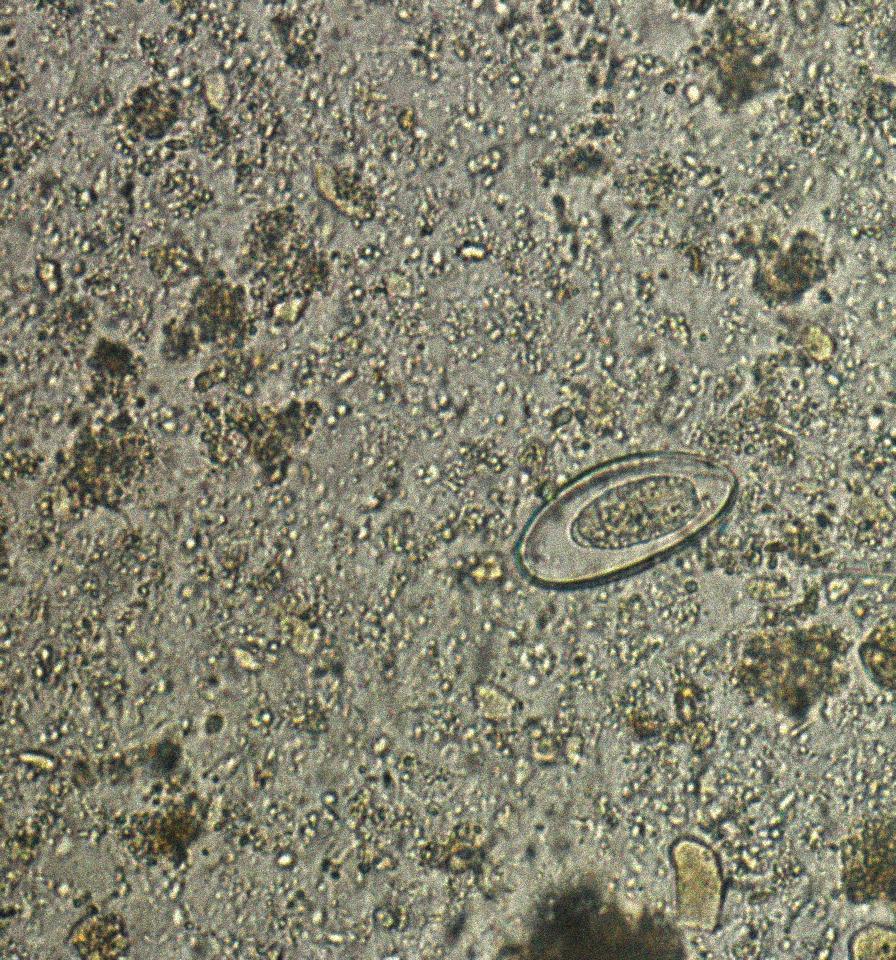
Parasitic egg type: Enterobius vermicularis